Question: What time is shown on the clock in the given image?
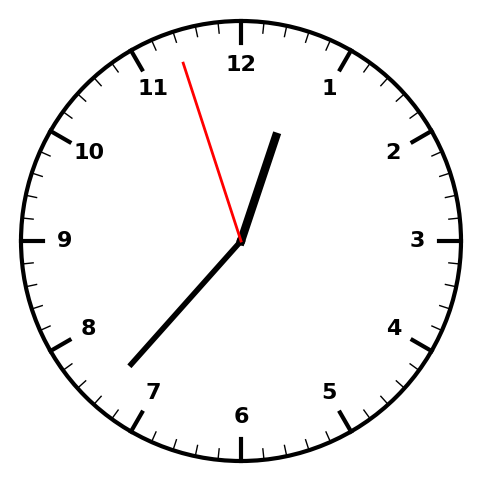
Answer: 12:36:57